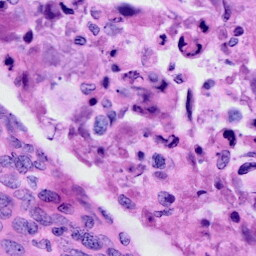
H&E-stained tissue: Cervix